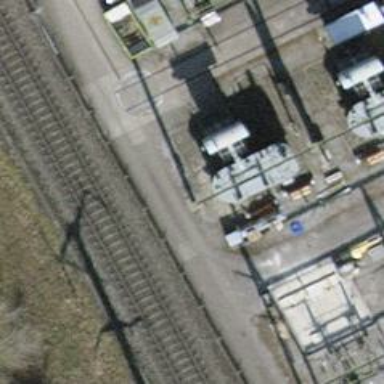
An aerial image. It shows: Outdoor transformer of the traction type.